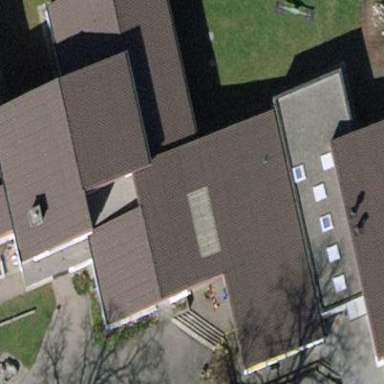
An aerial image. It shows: Gabled roof kindergarten building.